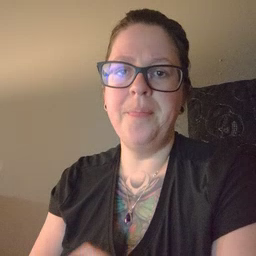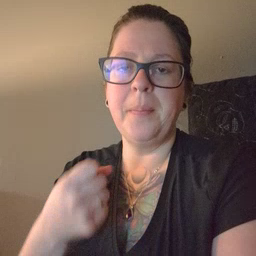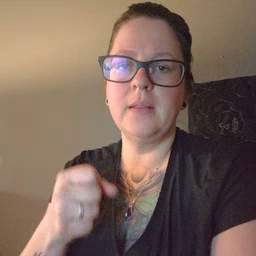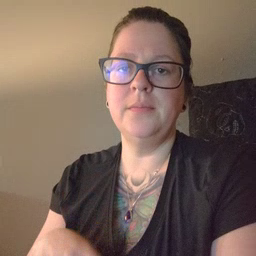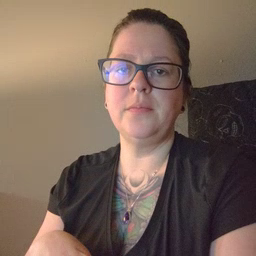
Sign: make